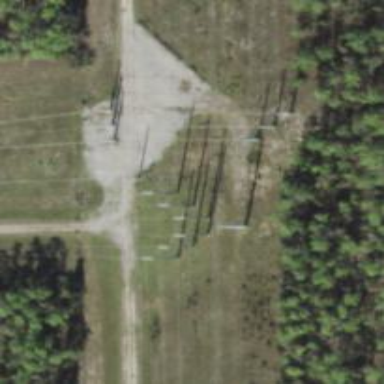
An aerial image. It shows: Power tower.